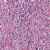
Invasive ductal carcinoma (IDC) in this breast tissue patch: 1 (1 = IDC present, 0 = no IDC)